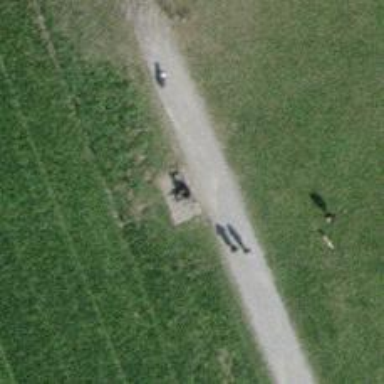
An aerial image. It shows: Brown bench in the vicinity.